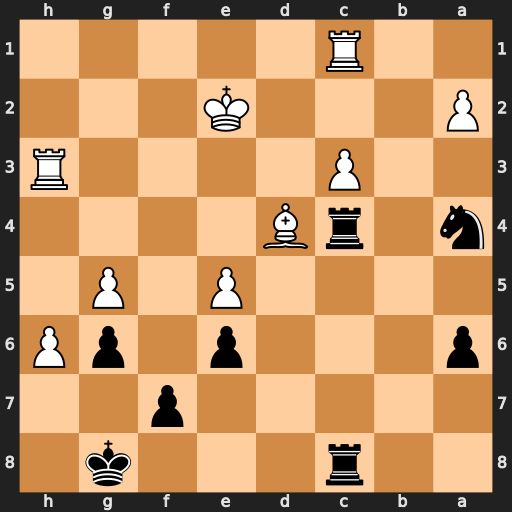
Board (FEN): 2r3k1/5p2/p3p1pP/4P1P1/n1rB4/2P4R/P3K3/2R5
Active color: b
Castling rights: -
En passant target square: -
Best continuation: Rxd4 cxd4 Rxc1